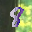
Label: 8